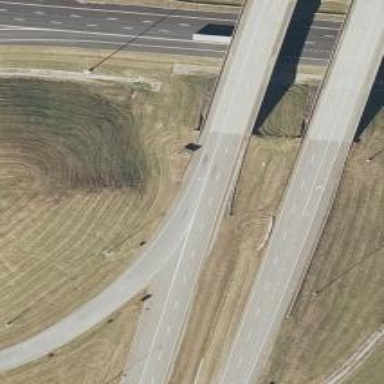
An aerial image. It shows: Viaduct bridge on primary highway with dual carriageway.